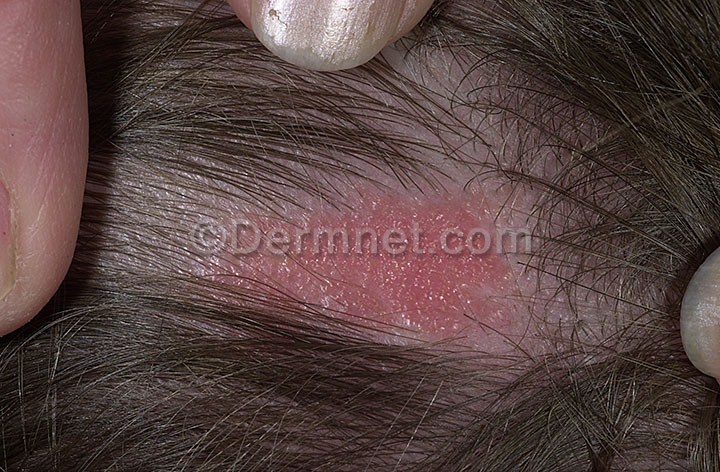
Disease: Seborrheic Keratoses and other Benign Tumors